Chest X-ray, AP view. Patient: 51 years old, sex M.
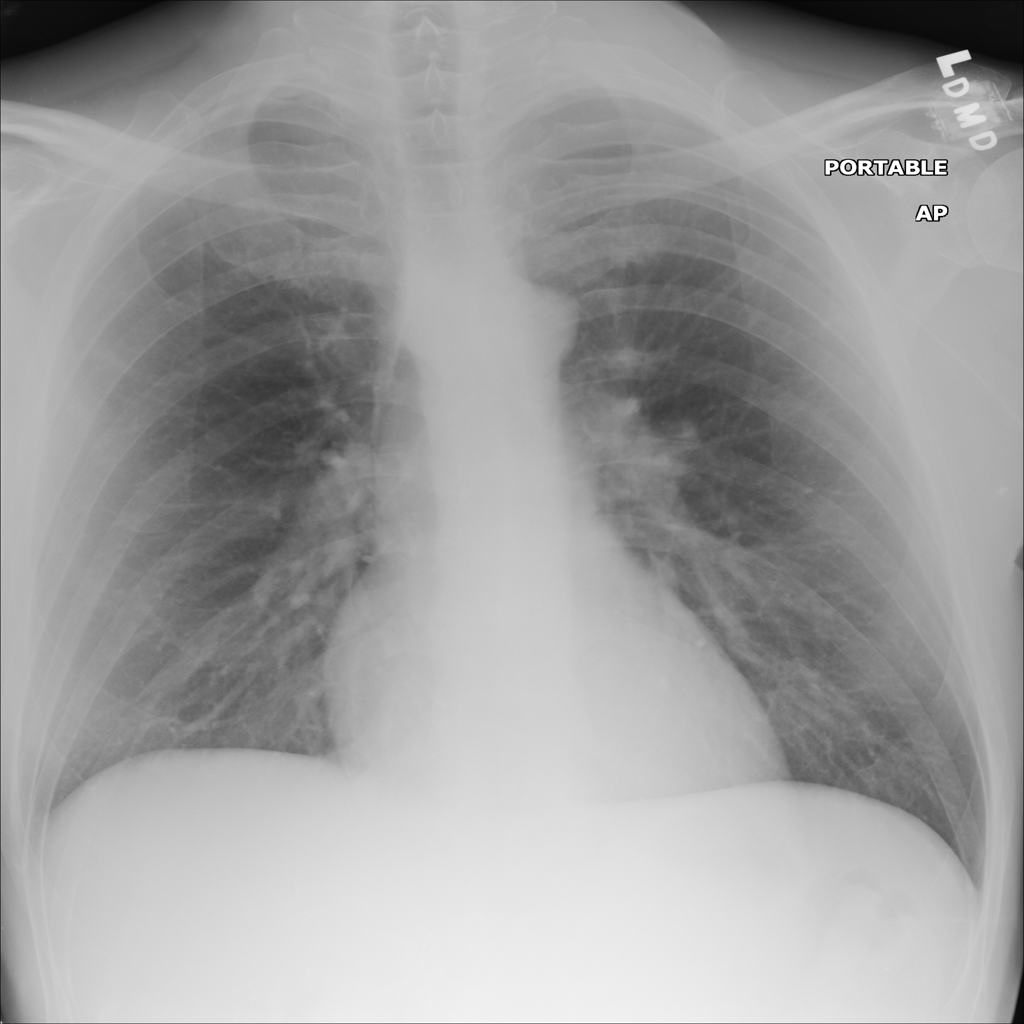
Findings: No Finding